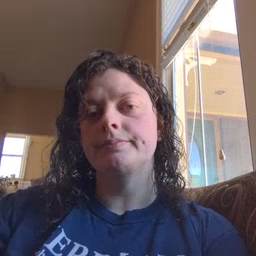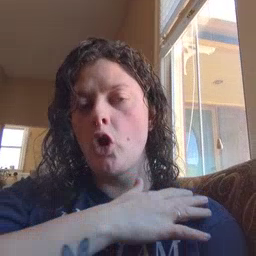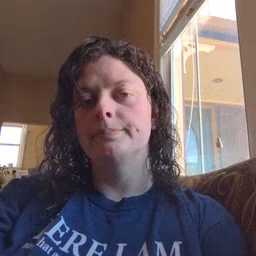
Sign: arm